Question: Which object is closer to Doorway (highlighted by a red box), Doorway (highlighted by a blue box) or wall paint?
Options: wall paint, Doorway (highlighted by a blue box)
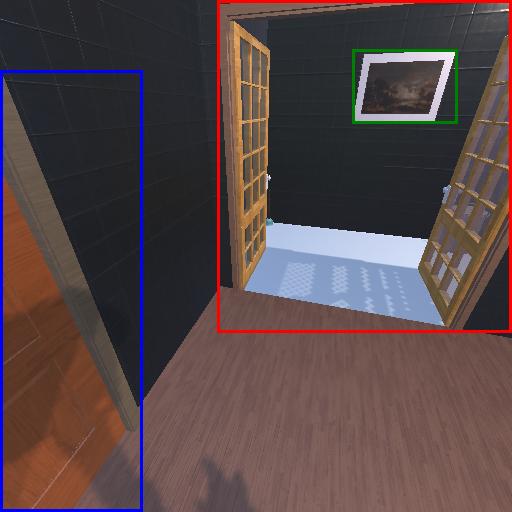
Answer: wall paint